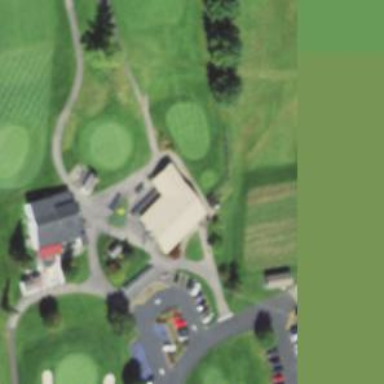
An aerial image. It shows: Service road designated as golf cart path.